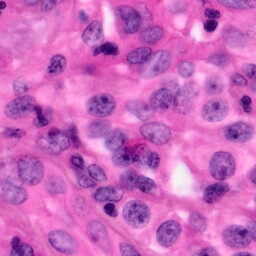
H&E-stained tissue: Pancreatic